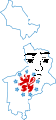
Label: 5_Twinkjak